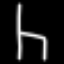
Label: chair